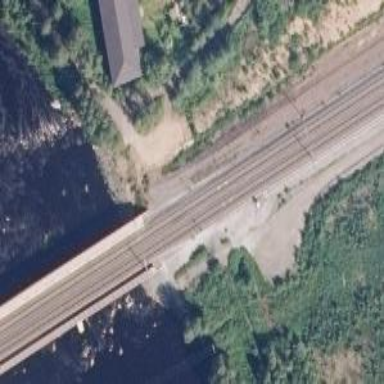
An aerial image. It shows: Bridge with railway tracks. The electrified line has continuous contact line.